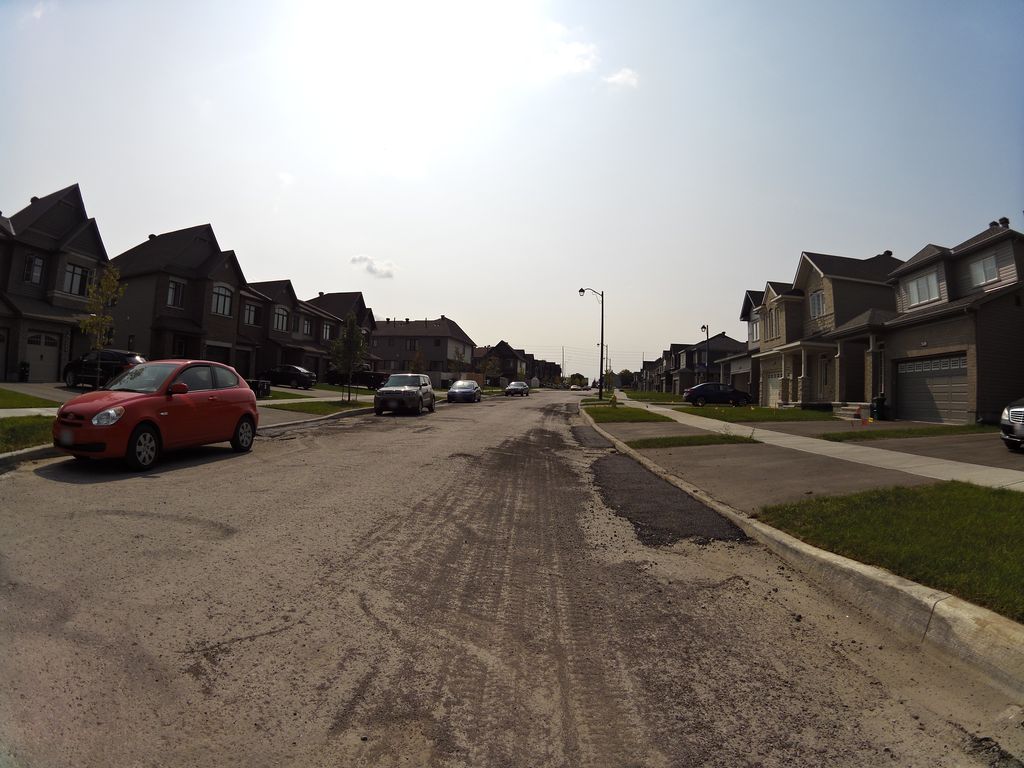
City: ottawa-gatineau